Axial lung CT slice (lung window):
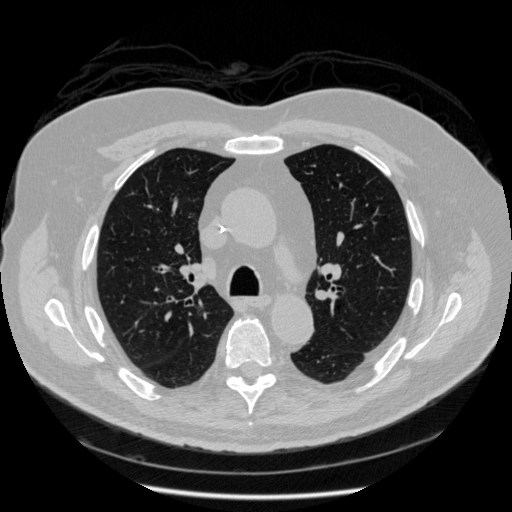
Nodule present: no